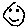
Label: smiley face